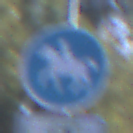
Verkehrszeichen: Reitweg
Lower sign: EinspurigeFahrzeugeFrei6
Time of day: MorningAfternoon
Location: Outdoor (Nature)
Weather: Clear
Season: NotSpecified
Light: Natural